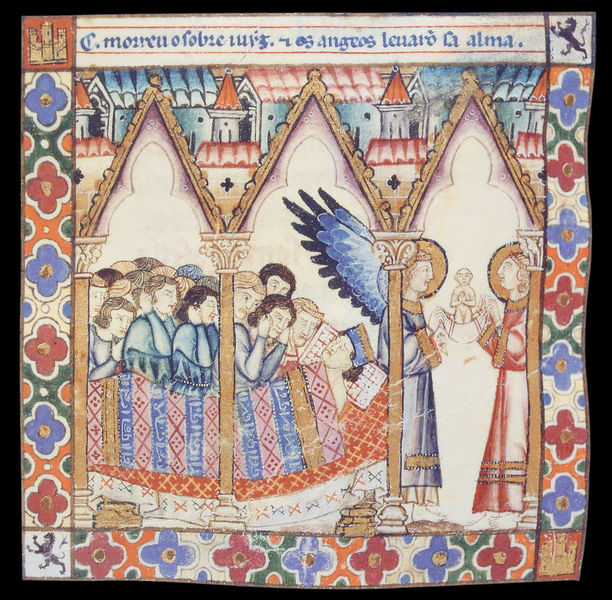
Titel: Cantigas de Santa María (Rico Kodex), von Alfonso X
Institution: Escorial, Real Biblioteca de San Lorenzo
Schlagwörter: blau, flügel, gemälde, gruppe, mann, weiß, grün, menschen, bunt, frau, orange, säulen, rot, architektur, bibel, neues testament, tod, kirche, kind, engel, schrift, rahmung, bordüre, wandteppich, detail, inschrift, floral, ornamente, kirchen, buch, burg, motiv, buchseite, china, heiligenschein, nimbus, jesus, jesus christus, mittelalter, religiös, menschengruppe, löwe, fresko, jünger, maria, zuhörer, biblisch, christi, testament, verkündigung, latein, christ, heiligenscheine, sterbebett, buchmalerei, nimben, wappentier, folio, illumination, maeria